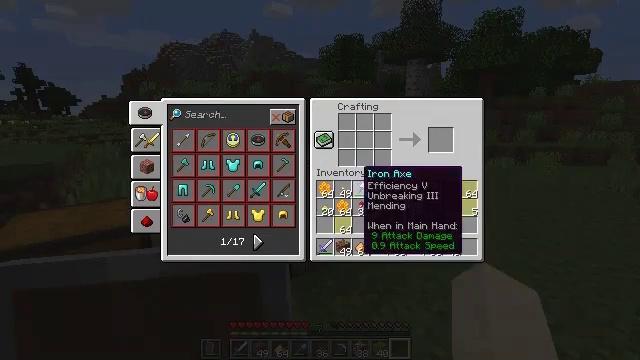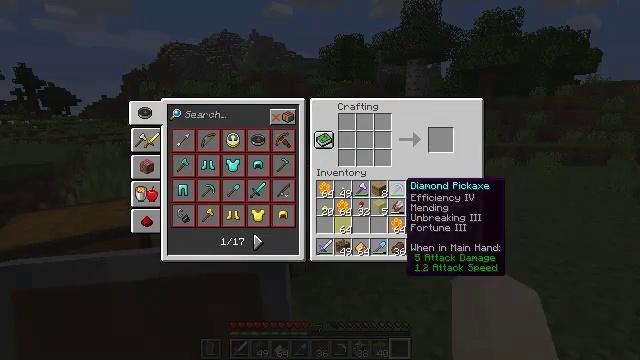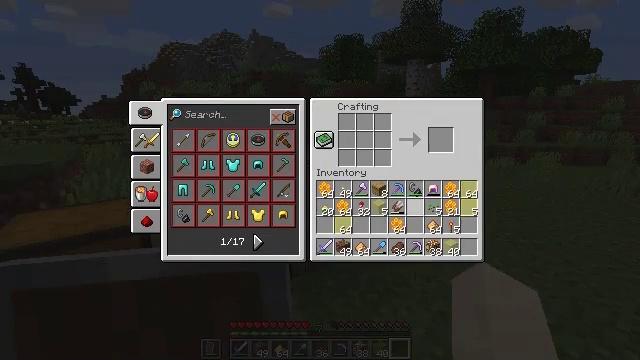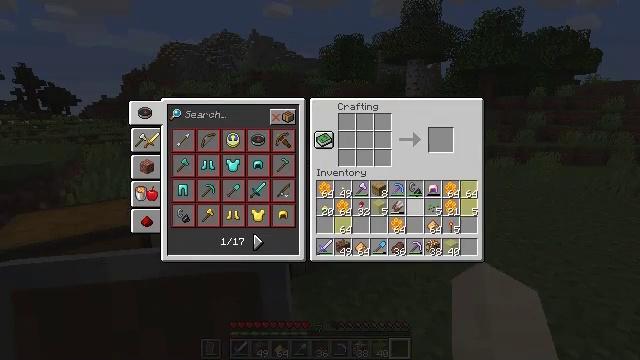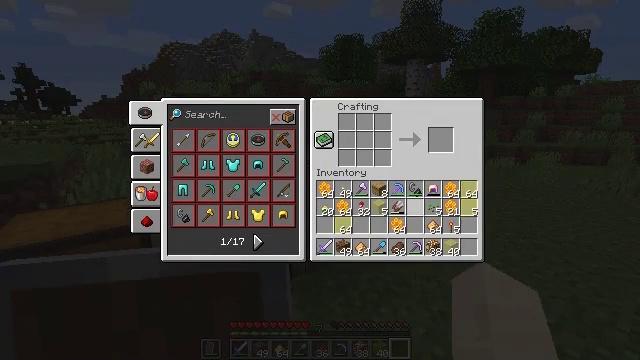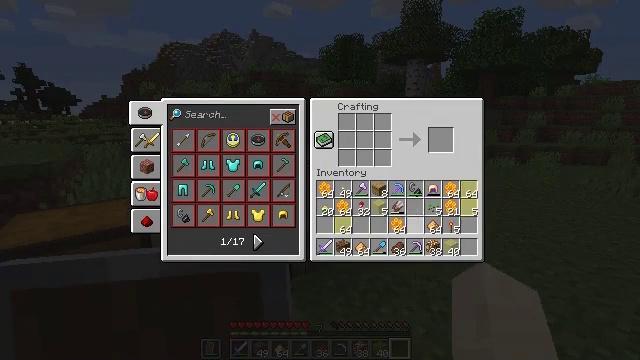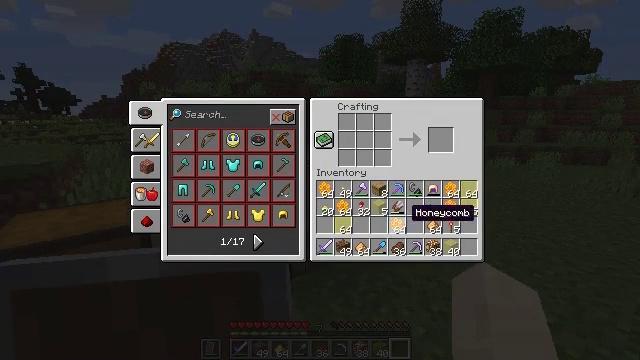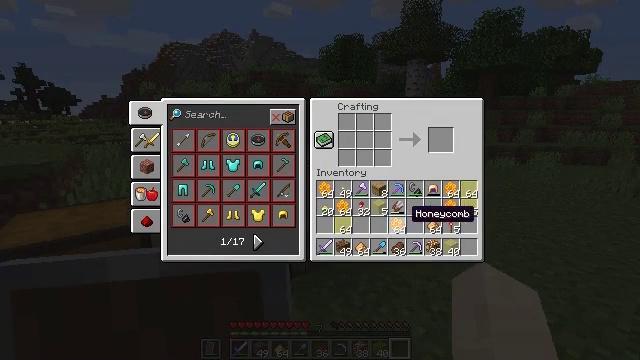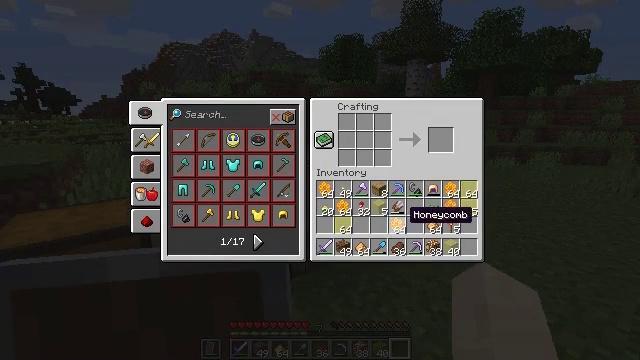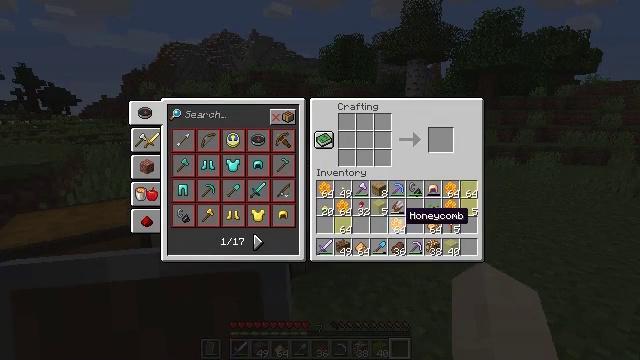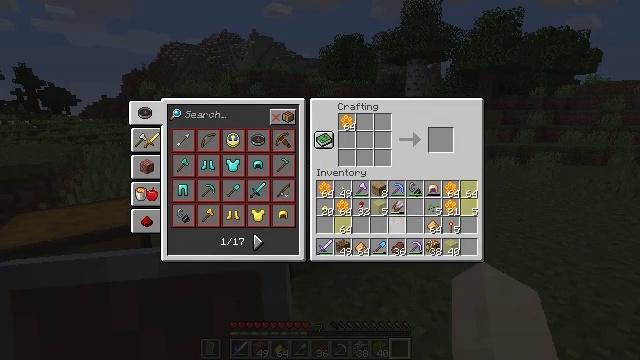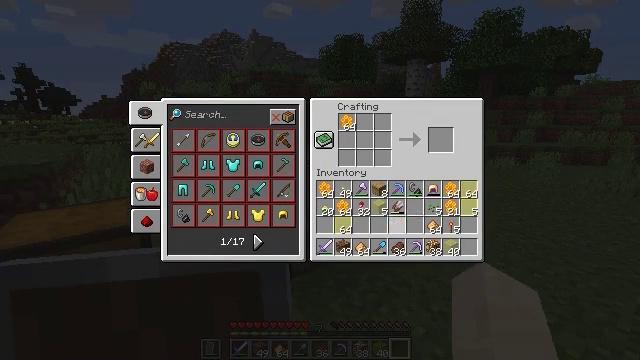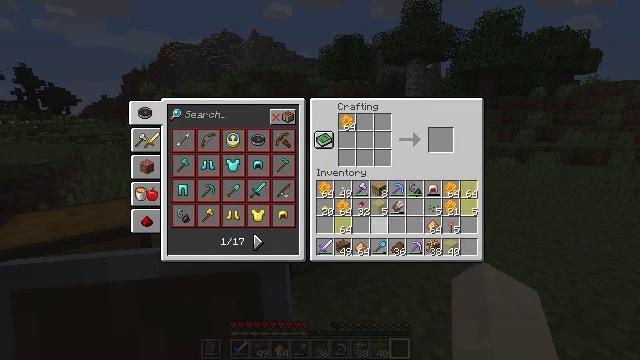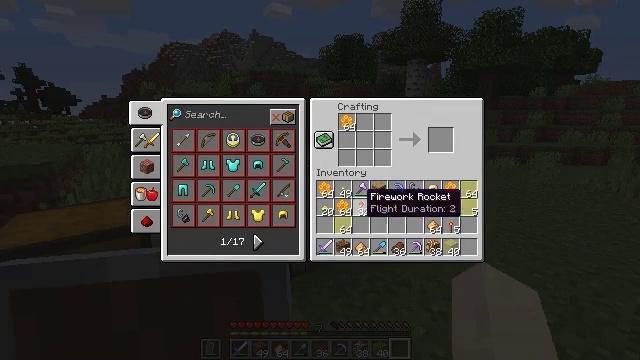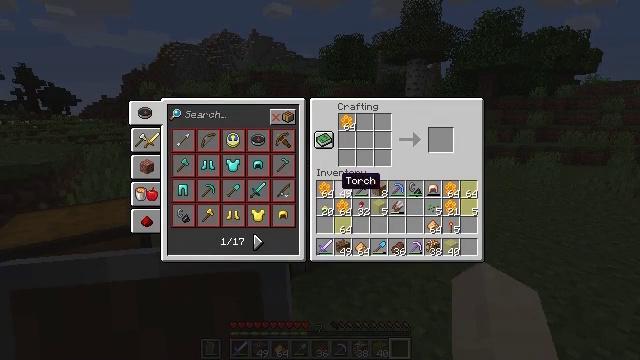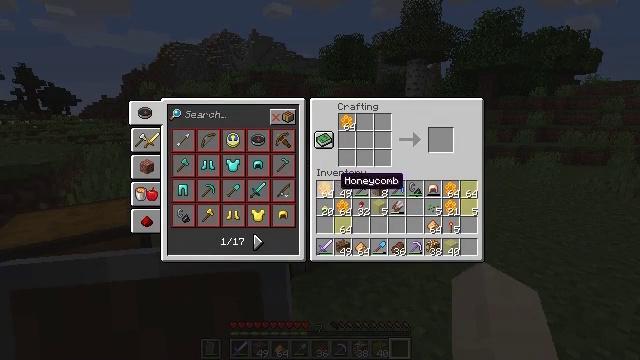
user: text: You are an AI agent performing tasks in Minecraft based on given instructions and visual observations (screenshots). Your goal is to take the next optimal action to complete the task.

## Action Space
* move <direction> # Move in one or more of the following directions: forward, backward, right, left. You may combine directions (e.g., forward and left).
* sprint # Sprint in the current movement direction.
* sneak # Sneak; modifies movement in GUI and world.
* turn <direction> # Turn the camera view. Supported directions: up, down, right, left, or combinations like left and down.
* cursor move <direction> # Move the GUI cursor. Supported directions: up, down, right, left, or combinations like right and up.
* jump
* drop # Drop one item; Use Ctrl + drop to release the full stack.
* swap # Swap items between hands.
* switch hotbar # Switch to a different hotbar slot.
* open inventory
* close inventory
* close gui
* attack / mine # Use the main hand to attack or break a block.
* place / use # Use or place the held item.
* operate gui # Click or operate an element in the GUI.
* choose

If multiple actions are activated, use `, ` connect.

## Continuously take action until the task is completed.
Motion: motion action
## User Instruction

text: Craft a honeycomb block by arranging honeycombs in the crafting grid.
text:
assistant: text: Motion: sneak, cursor move right and down
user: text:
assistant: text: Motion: sneak, cursor move right and down
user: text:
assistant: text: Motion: sneak
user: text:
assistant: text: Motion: sneak, cursor move down
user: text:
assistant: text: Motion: sneak
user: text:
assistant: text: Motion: sneak
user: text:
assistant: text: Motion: sneak
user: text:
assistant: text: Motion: sneak
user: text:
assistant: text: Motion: sneak
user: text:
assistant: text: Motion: sneak, choose
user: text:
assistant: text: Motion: sneak, choose
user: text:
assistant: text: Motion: sneak, cursor move left
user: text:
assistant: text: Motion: sneak, cursor move left and up
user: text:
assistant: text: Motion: sneak, cursor move left and up
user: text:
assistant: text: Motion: sneak
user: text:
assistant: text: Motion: sneak
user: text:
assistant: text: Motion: sneak
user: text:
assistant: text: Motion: sneak, choose
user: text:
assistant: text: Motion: sneak, choose
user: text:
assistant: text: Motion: sneak, cursor move right and down
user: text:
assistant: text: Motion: sneak
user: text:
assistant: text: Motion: sneak
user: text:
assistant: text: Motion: sneak
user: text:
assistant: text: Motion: sneak, choose
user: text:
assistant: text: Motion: sneak
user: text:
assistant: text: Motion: sneak, cursor move right and up
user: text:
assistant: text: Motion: sneak, cursor move right and up
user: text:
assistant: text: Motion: cursor move right
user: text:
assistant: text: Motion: cursor move right
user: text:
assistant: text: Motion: no_op